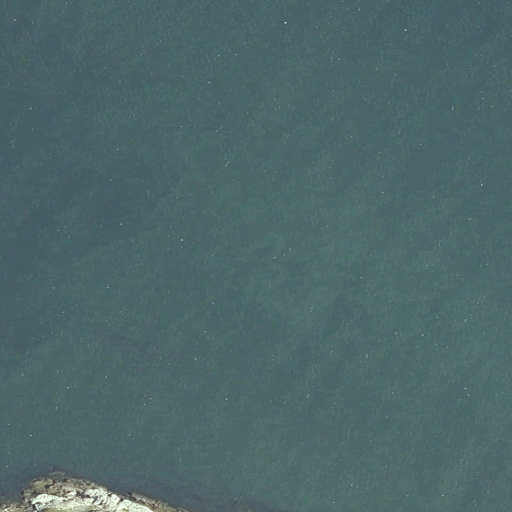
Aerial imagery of bar in Maine named Seguin Ledge containing open water and herbaceous wetlands